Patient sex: M
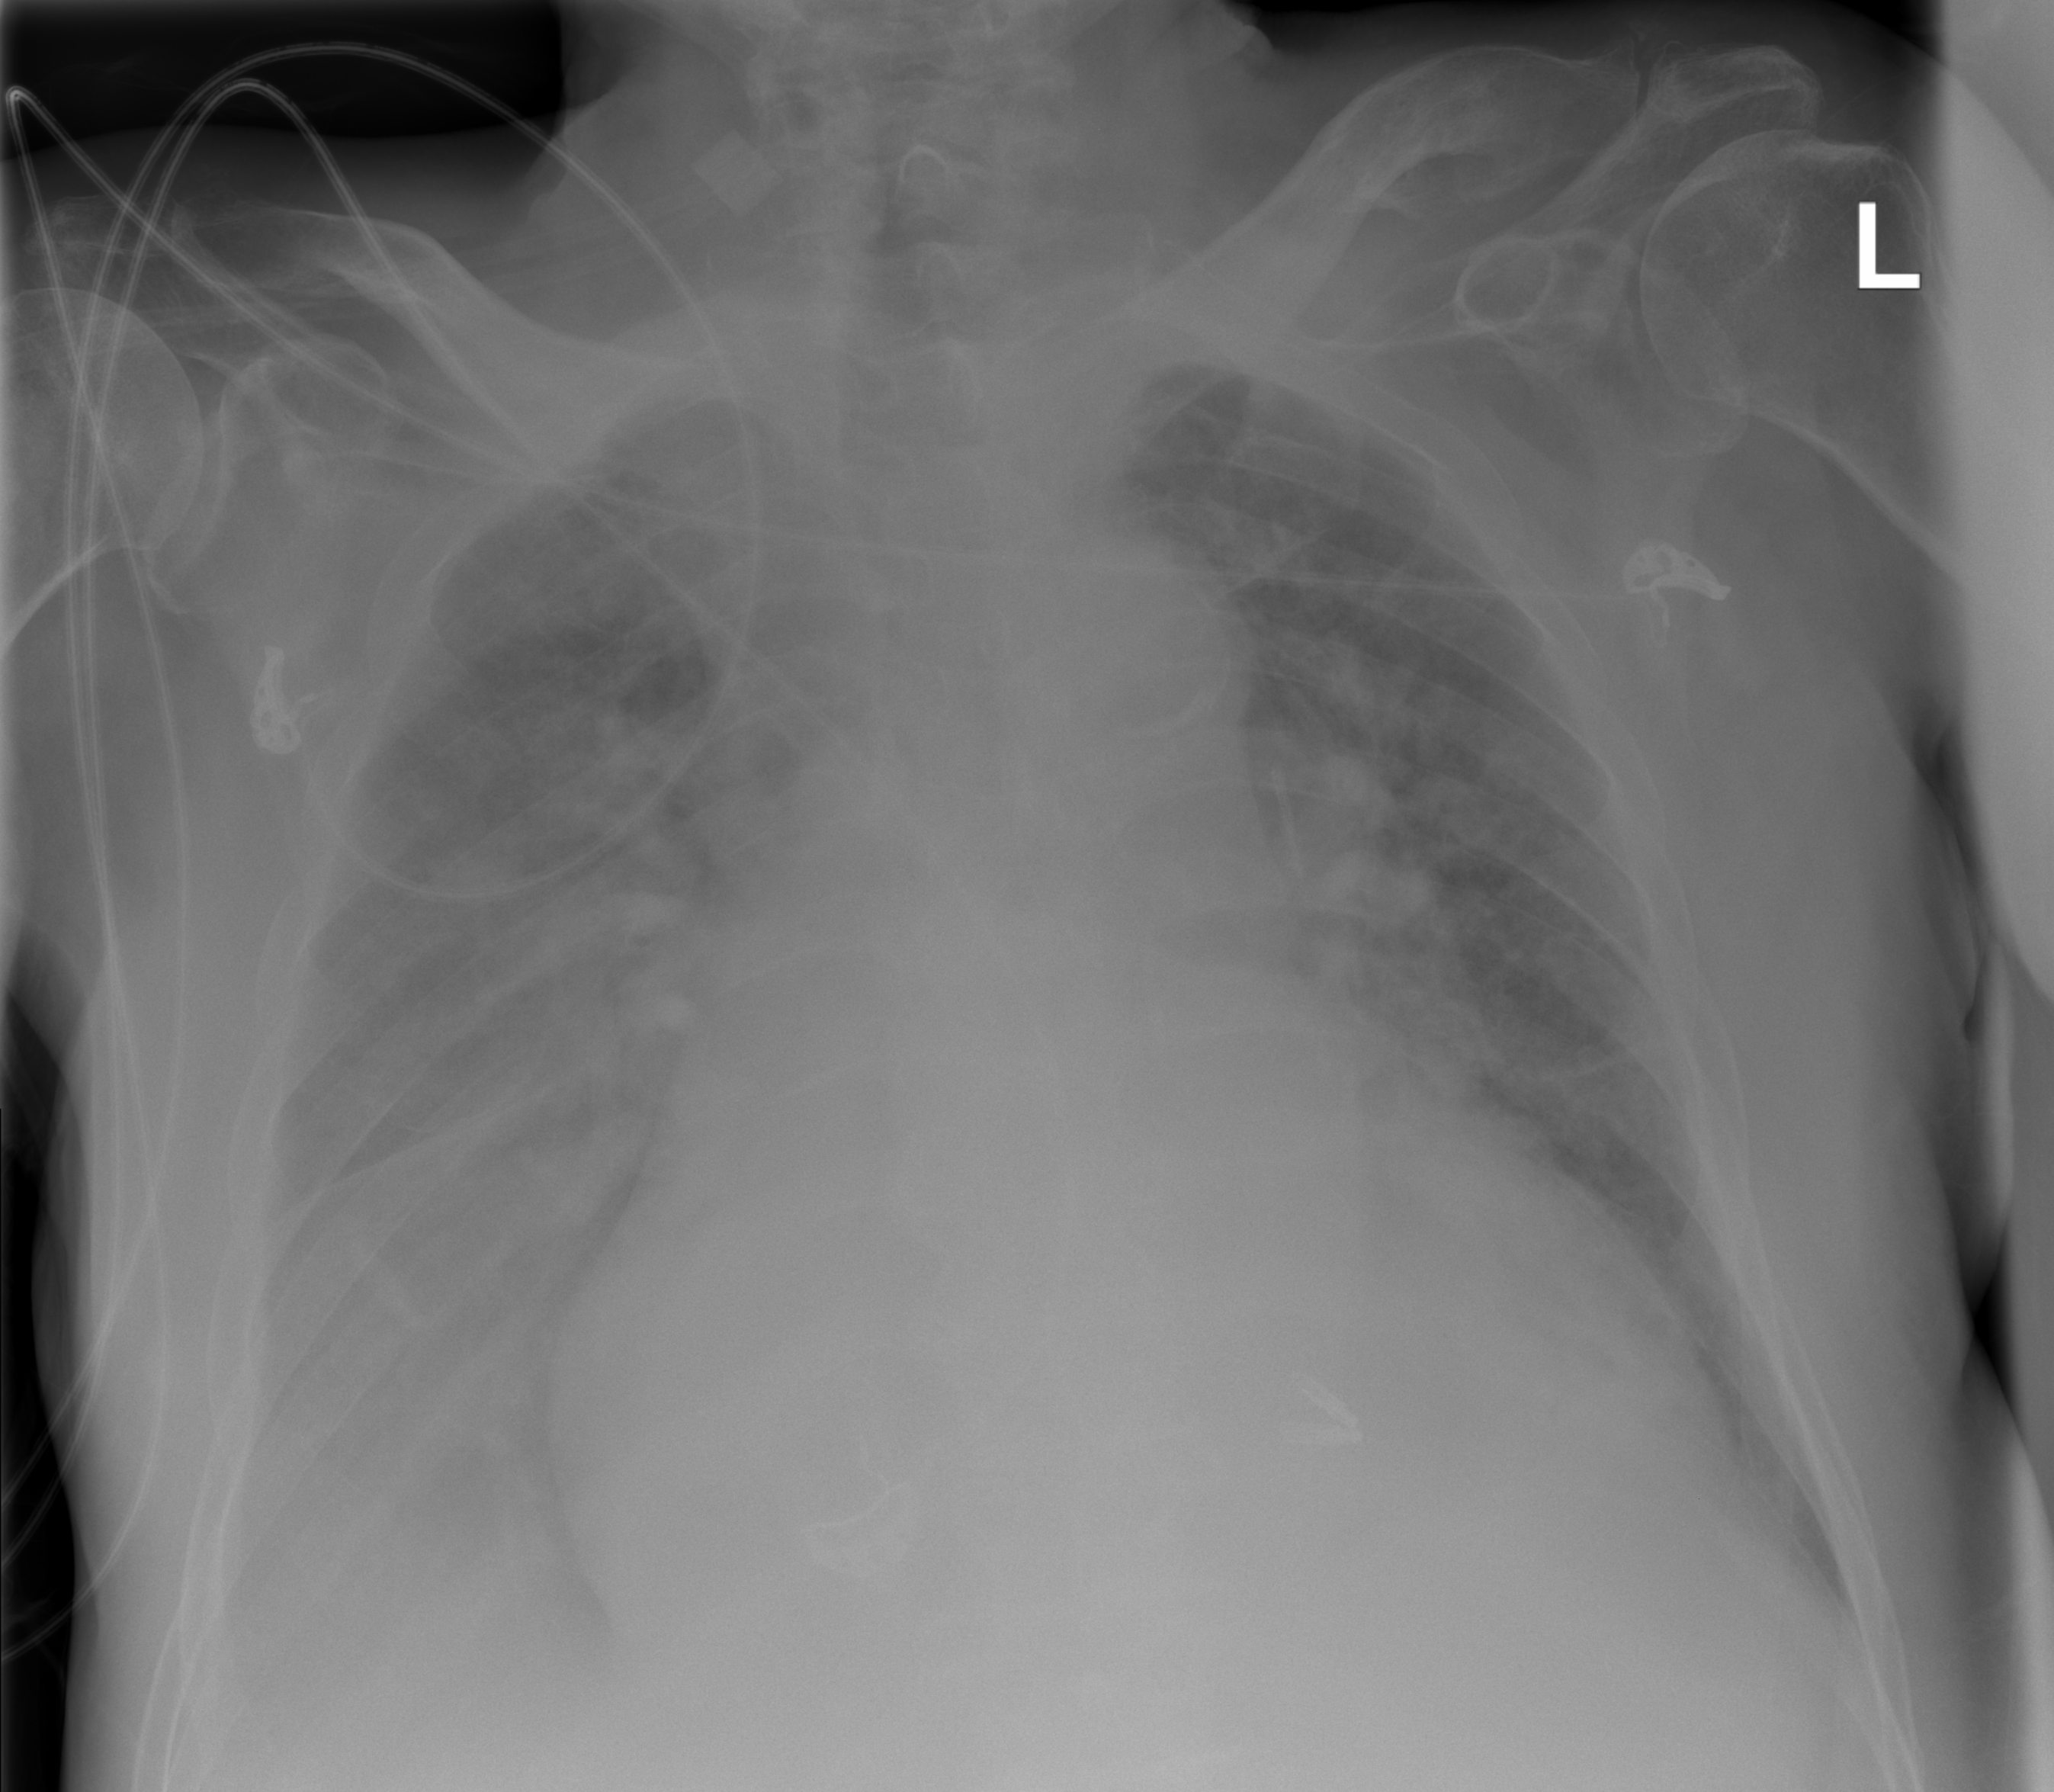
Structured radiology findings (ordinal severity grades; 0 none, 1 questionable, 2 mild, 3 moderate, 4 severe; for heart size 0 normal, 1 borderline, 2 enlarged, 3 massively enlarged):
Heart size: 3
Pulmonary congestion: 2
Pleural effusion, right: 3
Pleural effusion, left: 2
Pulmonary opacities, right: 3
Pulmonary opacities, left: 2
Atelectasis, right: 2
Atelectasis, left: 2